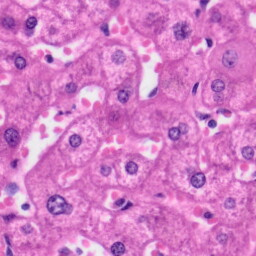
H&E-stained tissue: Liver